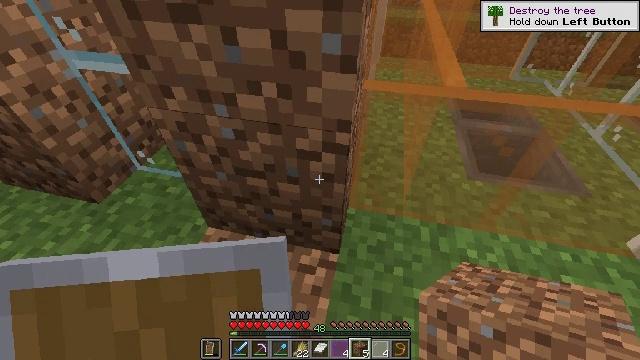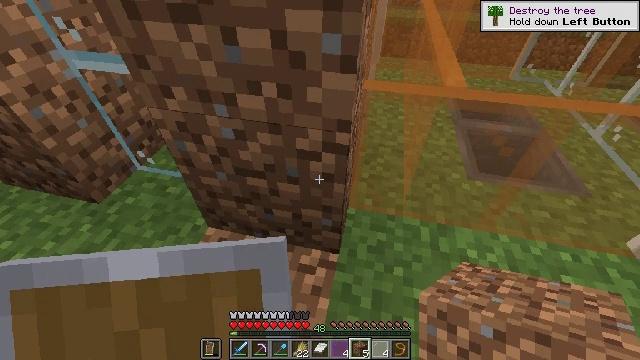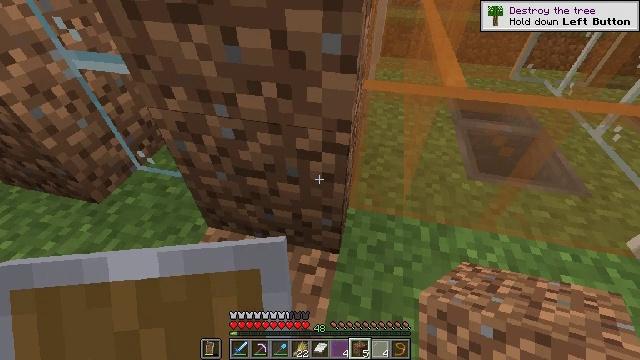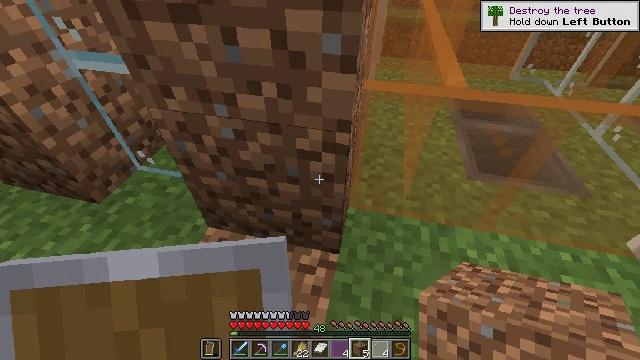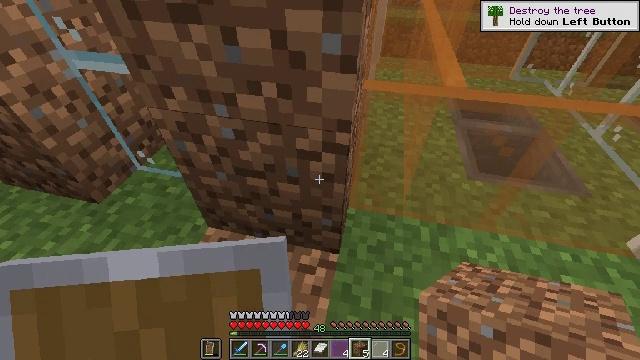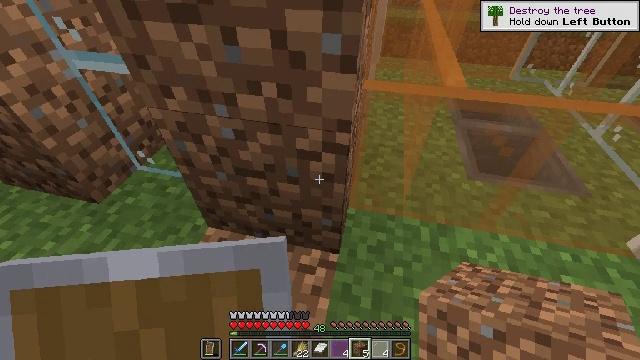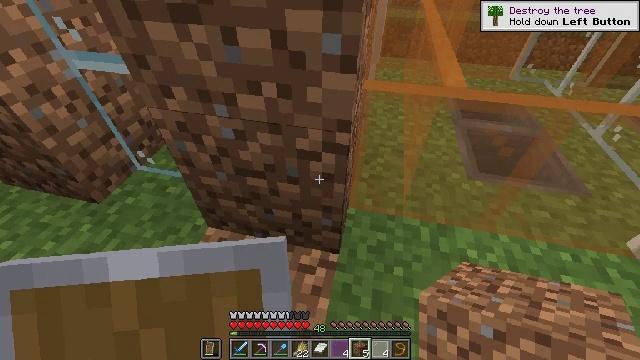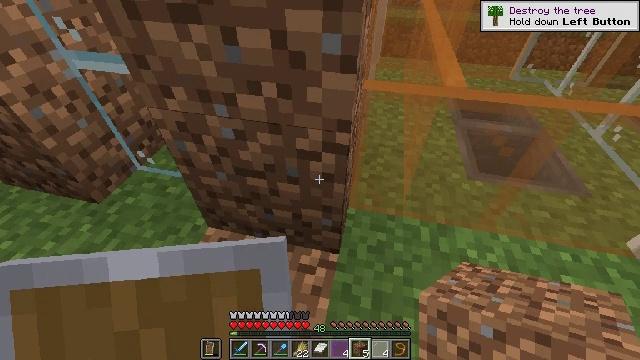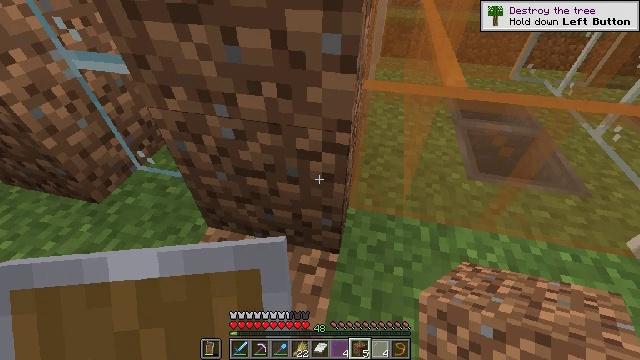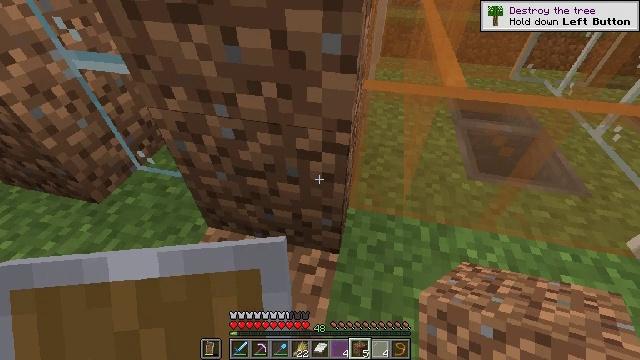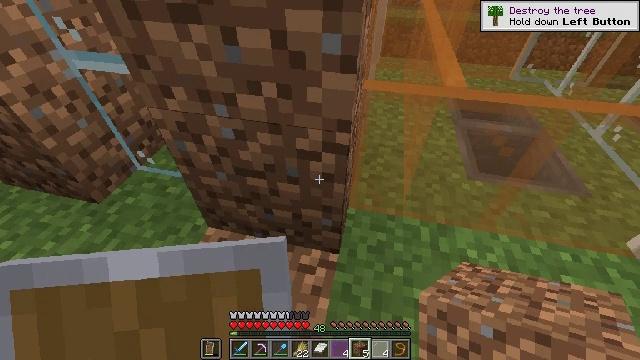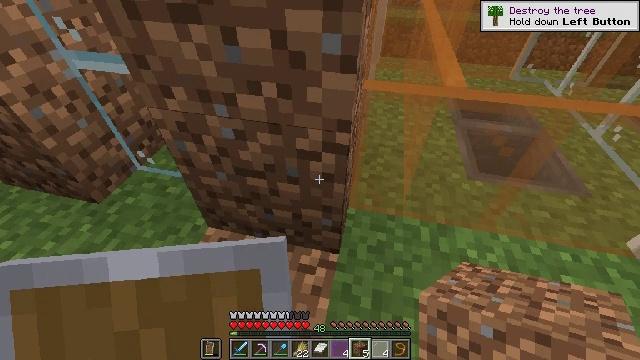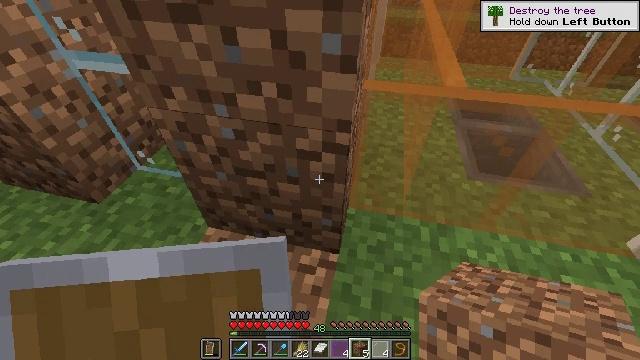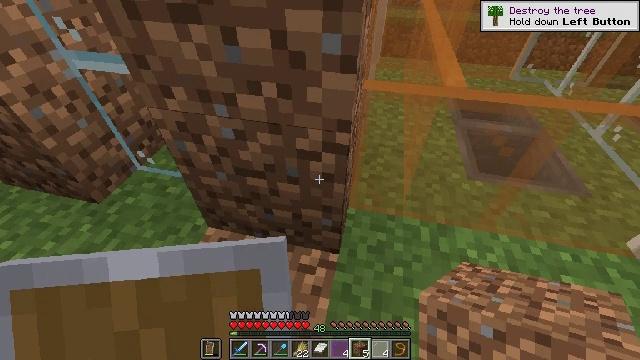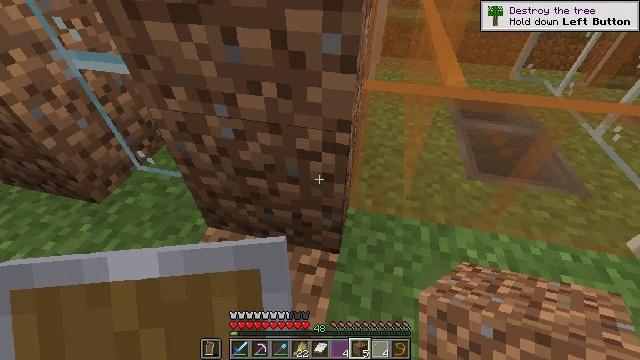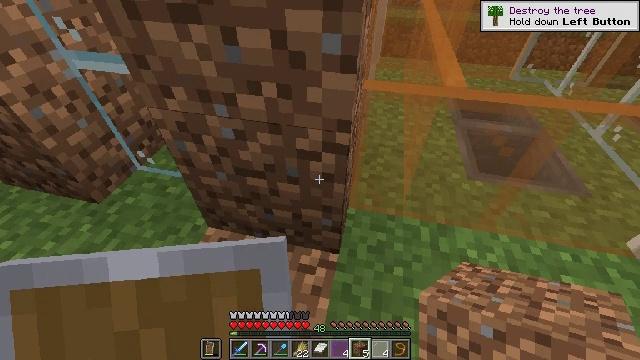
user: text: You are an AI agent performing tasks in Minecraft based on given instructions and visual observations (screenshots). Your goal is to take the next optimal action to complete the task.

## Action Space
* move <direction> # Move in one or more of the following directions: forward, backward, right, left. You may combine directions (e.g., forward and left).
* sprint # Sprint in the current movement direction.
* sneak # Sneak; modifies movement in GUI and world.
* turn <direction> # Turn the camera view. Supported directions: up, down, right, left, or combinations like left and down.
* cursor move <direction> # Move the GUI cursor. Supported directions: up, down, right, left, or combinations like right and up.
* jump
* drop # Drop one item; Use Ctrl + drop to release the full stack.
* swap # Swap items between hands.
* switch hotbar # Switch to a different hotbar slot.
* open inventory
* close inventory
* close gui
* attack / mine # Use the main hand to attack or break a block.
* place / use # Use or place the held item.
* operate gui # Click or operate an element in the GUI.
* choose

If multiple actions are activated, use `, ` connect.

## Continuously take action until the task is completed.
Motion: motion action
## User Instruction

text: Gather the yellow stained glass pane from the structure.
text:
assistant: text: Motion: no_op
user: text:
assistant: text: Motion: no_op
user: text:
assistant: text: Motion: no_op
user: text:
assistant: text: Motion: no_op
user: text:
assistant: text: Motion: no_op
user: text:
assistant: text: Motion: no_op
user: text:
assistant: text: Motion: no_op
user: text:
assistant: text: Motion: no_op
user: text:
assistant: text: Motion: no_op
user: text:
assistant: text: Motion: no_op
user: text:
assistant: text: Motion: no_op
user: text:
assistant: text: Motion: no_op
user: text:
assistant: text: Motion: no_op
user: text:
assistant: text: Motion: no_op
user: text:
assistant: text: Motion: no_op
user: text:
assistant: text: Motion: no_op
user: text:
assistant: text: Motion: no_op
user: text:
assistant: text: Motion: no_op
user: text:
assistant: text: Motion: no_op
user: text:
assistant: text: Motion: no_op
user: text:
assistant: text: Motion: no_op
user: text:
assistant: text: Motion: no_op
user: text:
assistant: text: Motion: no_op
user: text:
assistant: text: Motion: no_op
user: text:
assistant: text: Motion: no_op
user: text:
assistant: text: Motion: no_op
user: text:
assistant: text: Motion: no_op
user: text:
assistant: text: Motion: no_op
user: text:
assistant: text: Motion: no_op
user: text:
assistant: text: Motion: no_op